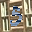
Label: 5